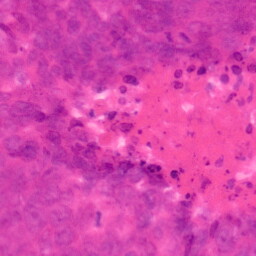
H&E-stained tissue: Colon